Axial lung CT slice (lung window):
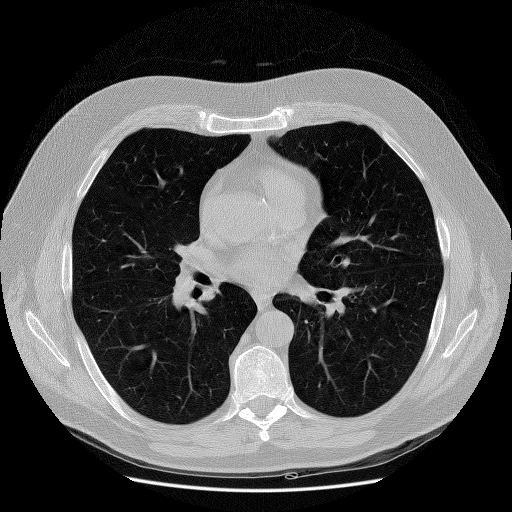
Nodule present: no